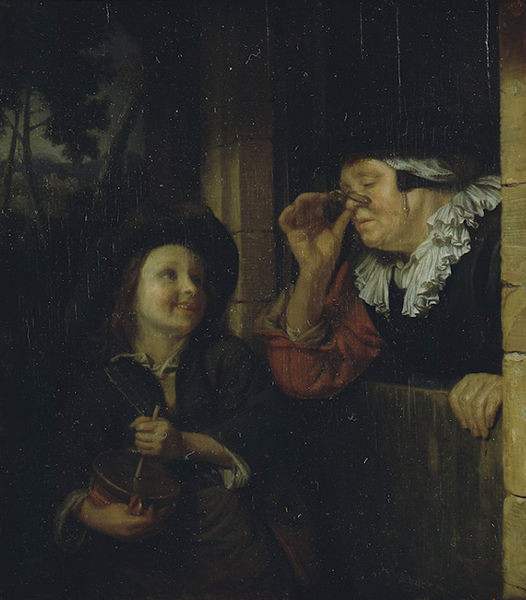
Titel: Der Rommelpotspieler
Künstler: Godfried Schalcken
Standort: Karlsruhe
Institution: Staatliche Kunsthalle Karlsruhe
Schlagwörter: baum, dunkel, gemälde, hand, himmel, kopf, mann, weiß, bäume, landschaft, mädchen, braun, fenster, finger, frau, geste, grau, hell, holz, hut, kleid, mund, nase, ohrring, schwarz, tür, blick, dame, haus, rot, gespräch, haube, malerei, alt, hemd, jung, alte, arm, augen, barock, bluse, gesicht, halten, kragen, schüssel, sehen, spitze, stein, steine, tot, ärmel, blicken, holland, hände, instrument, niederlande, schauen, öl, gewand, kind, mutter, paar, musik, musiker, rokoko, genre, stock, lächeln, topf, magd, alte dame, bogen, genrebild, genremalerei, zwei, stab, mauer, farbe, türe, romantik, ölgemälde, lehnen, essen, löffel, tafel, spielen, musikinstrument, junge, rüschen, zeigen, tor, becher, lachen, abschied, brille, leinwand, verkäuferin, heiter, niederländisch, malen, krause, trommel, zwicker, betrachten, tracht, jüngling, ohring, stall, bleich, bettler, flämisch, kochen, eimer, alte frau, opa, mörser, rühren, monokel, lasur, spielzeug, enkel, kapuze, begutachten, stössel, hausmauer, zahnlücke, erwachsener, augenglas, binokel, schokolade, weiße bluse, morillo, madchen, brei, brumm, jungalt, ölild, nrille